Question: I have created a Kibana 4 dashboard a few days earlier and named it as "test dashboard".But when I load it now , it is empty as shown in the screenshot below.

It was perfectly working and was showing various analytics when I created. Any clues?.
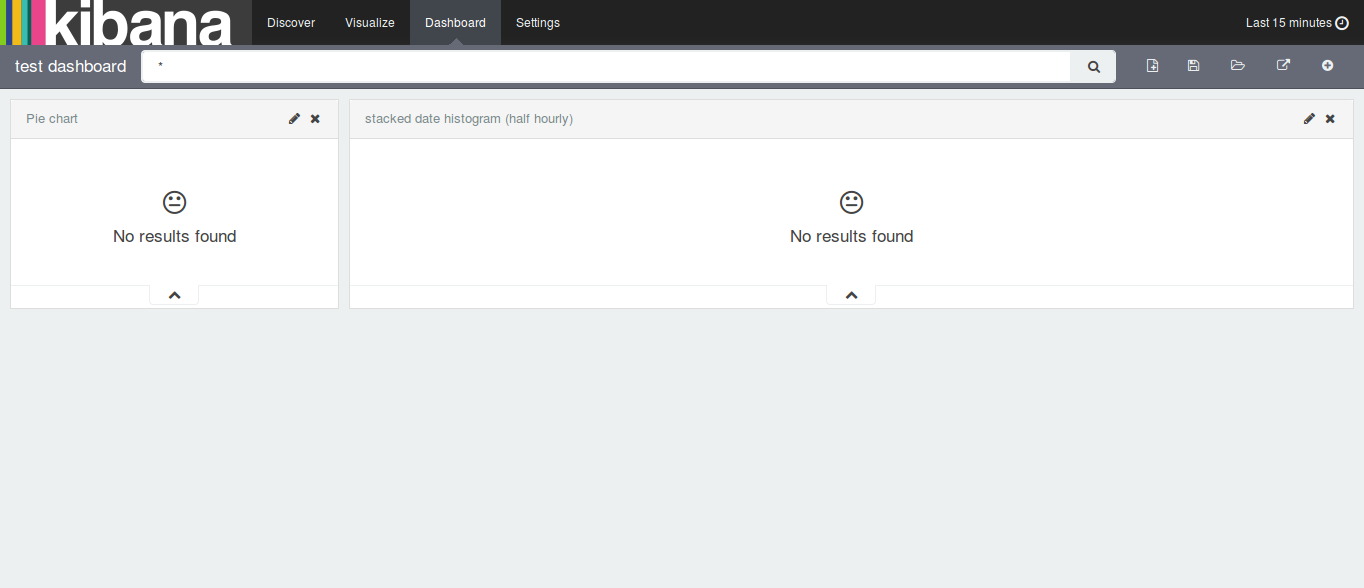
Answer: By default kibana tries to show the last 15 minutes worth data.
You might not have indexed the any data before that 15 minutes.
In this case , you can change the time filter as shown below -